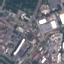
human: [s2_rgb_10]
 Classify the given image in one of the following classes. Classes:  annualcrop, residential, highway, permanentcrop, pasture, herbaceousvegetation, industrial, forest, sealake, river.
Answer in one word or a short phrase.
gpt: Industrial